Question: I have the following situation, there is a div and I am dynamically adding content to it. As of now if the content added is too much it overflows outside the div or elongates the div.
Both these situations are undesirable to me.

What I want to do is to overflow the content on the side, in a separate column.
I using bootstrap fluid columns for this, but even a solution which doesn't depend on bootsrap will do good to me.
My last option is to encapsulate the code in a bunch of if and else and put content in the two columns accordingly, but I think there might be a simpler solution to this problem.
Thanks
here is the jsfiddle as requested <URL>
'''
some compulsory code
'''
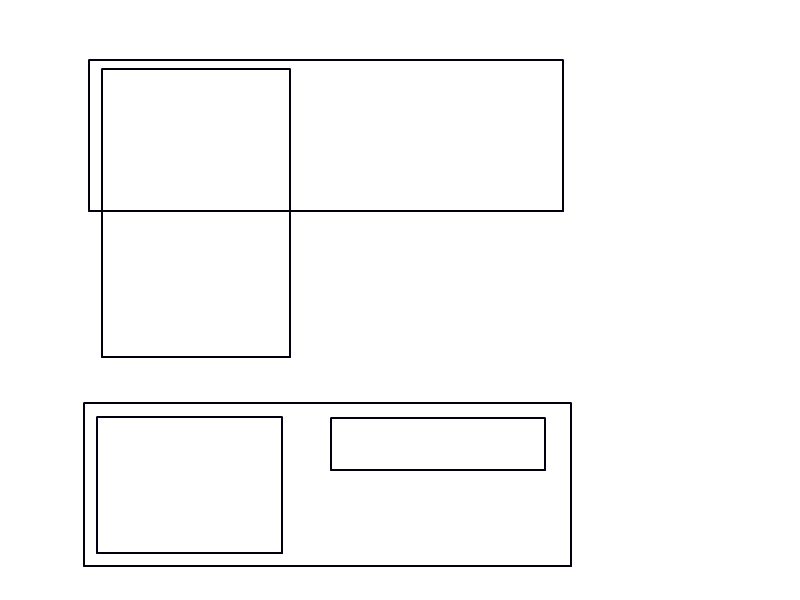
Answer: One solution (IE10+) are CSS columns. here is a little fiddle <URL>
'''
div.text-columns-three
{
/*Shamless copy of: http://compass-style.org/examples/compass/css3/columns/*/
-webkit-column-count: 3;
-moz-column-count: 3;
-ms-column-count: 3;
-o-column-count: 3;
column-count: 3;
width: 300px;
margin-bottom: 20px;
height: 300px;
}
'''
There are some interesting properties like 'column-break-inside'
Update: here is a short experiment with different display types: <URL> seems to work with block elements, as long as the content is not one block but splited in several entities